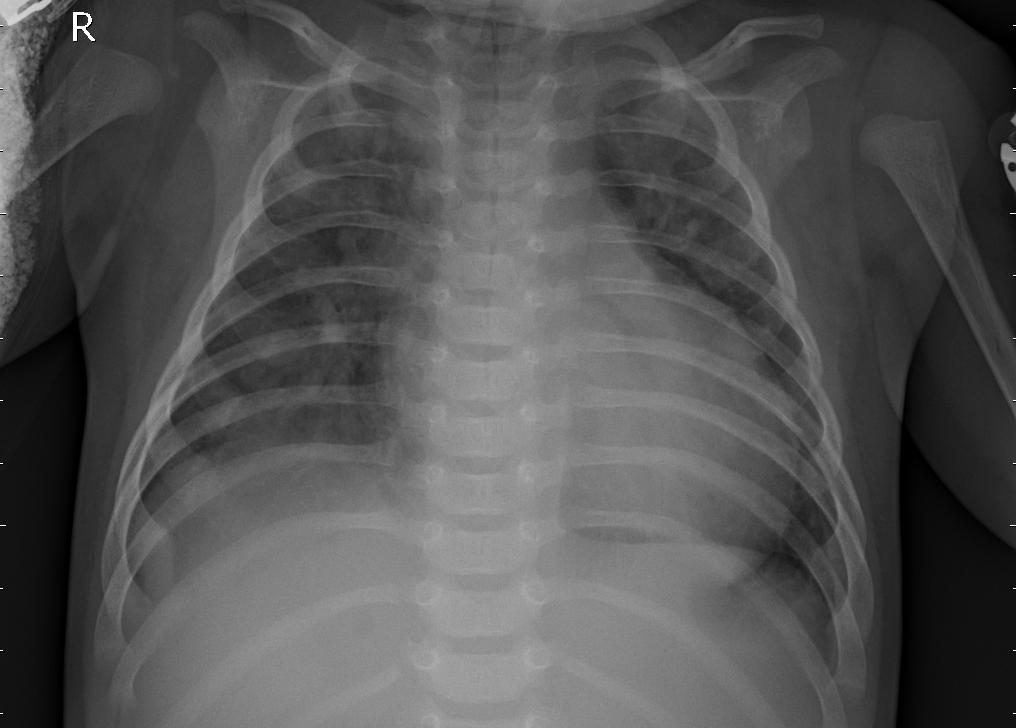
Diagnosis: PNEUMONIA